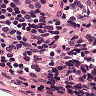
Metastatic tissue present: no